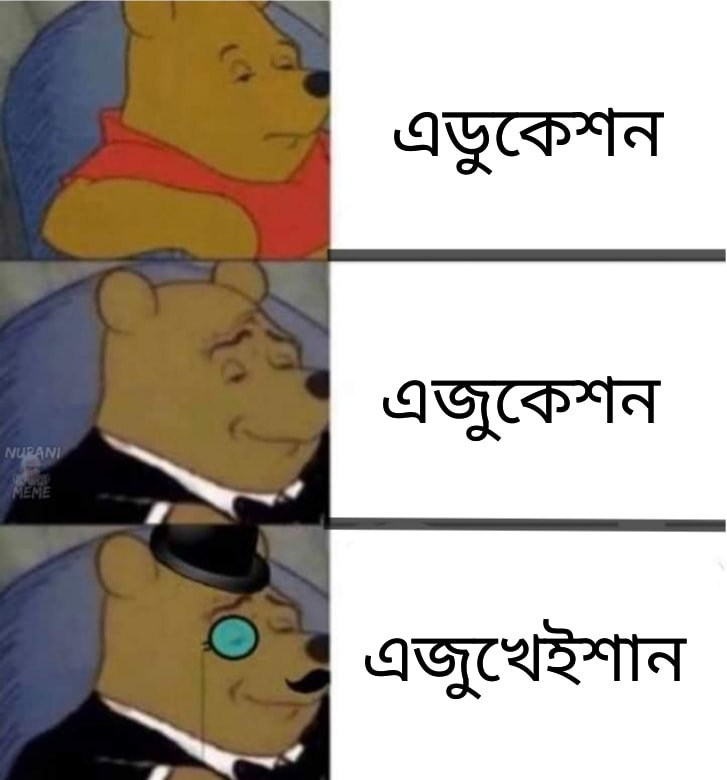
Caption: এডুকেশন    এজুকেশন   এজুখেইশান
Label: non-hate